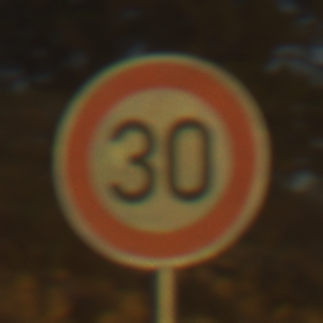
Verkehrszeichen: Geschwindigkeit30
Umgebung: Outdoor, RoadRail
Tageszeit: SunriseSunset
Wetter: PartlyCloudy
Licht: Natural
Jahreszeit: NotSpecified
Kontrast: HighContrast